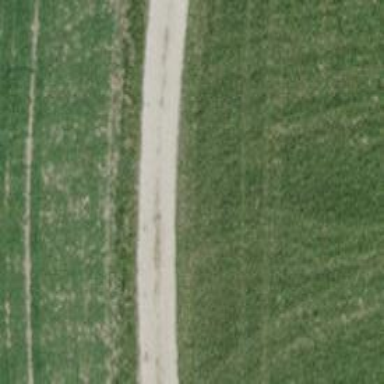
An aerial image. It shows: Gravel track with agricultural purpose. The track has grade2 tracktype.